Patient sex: F
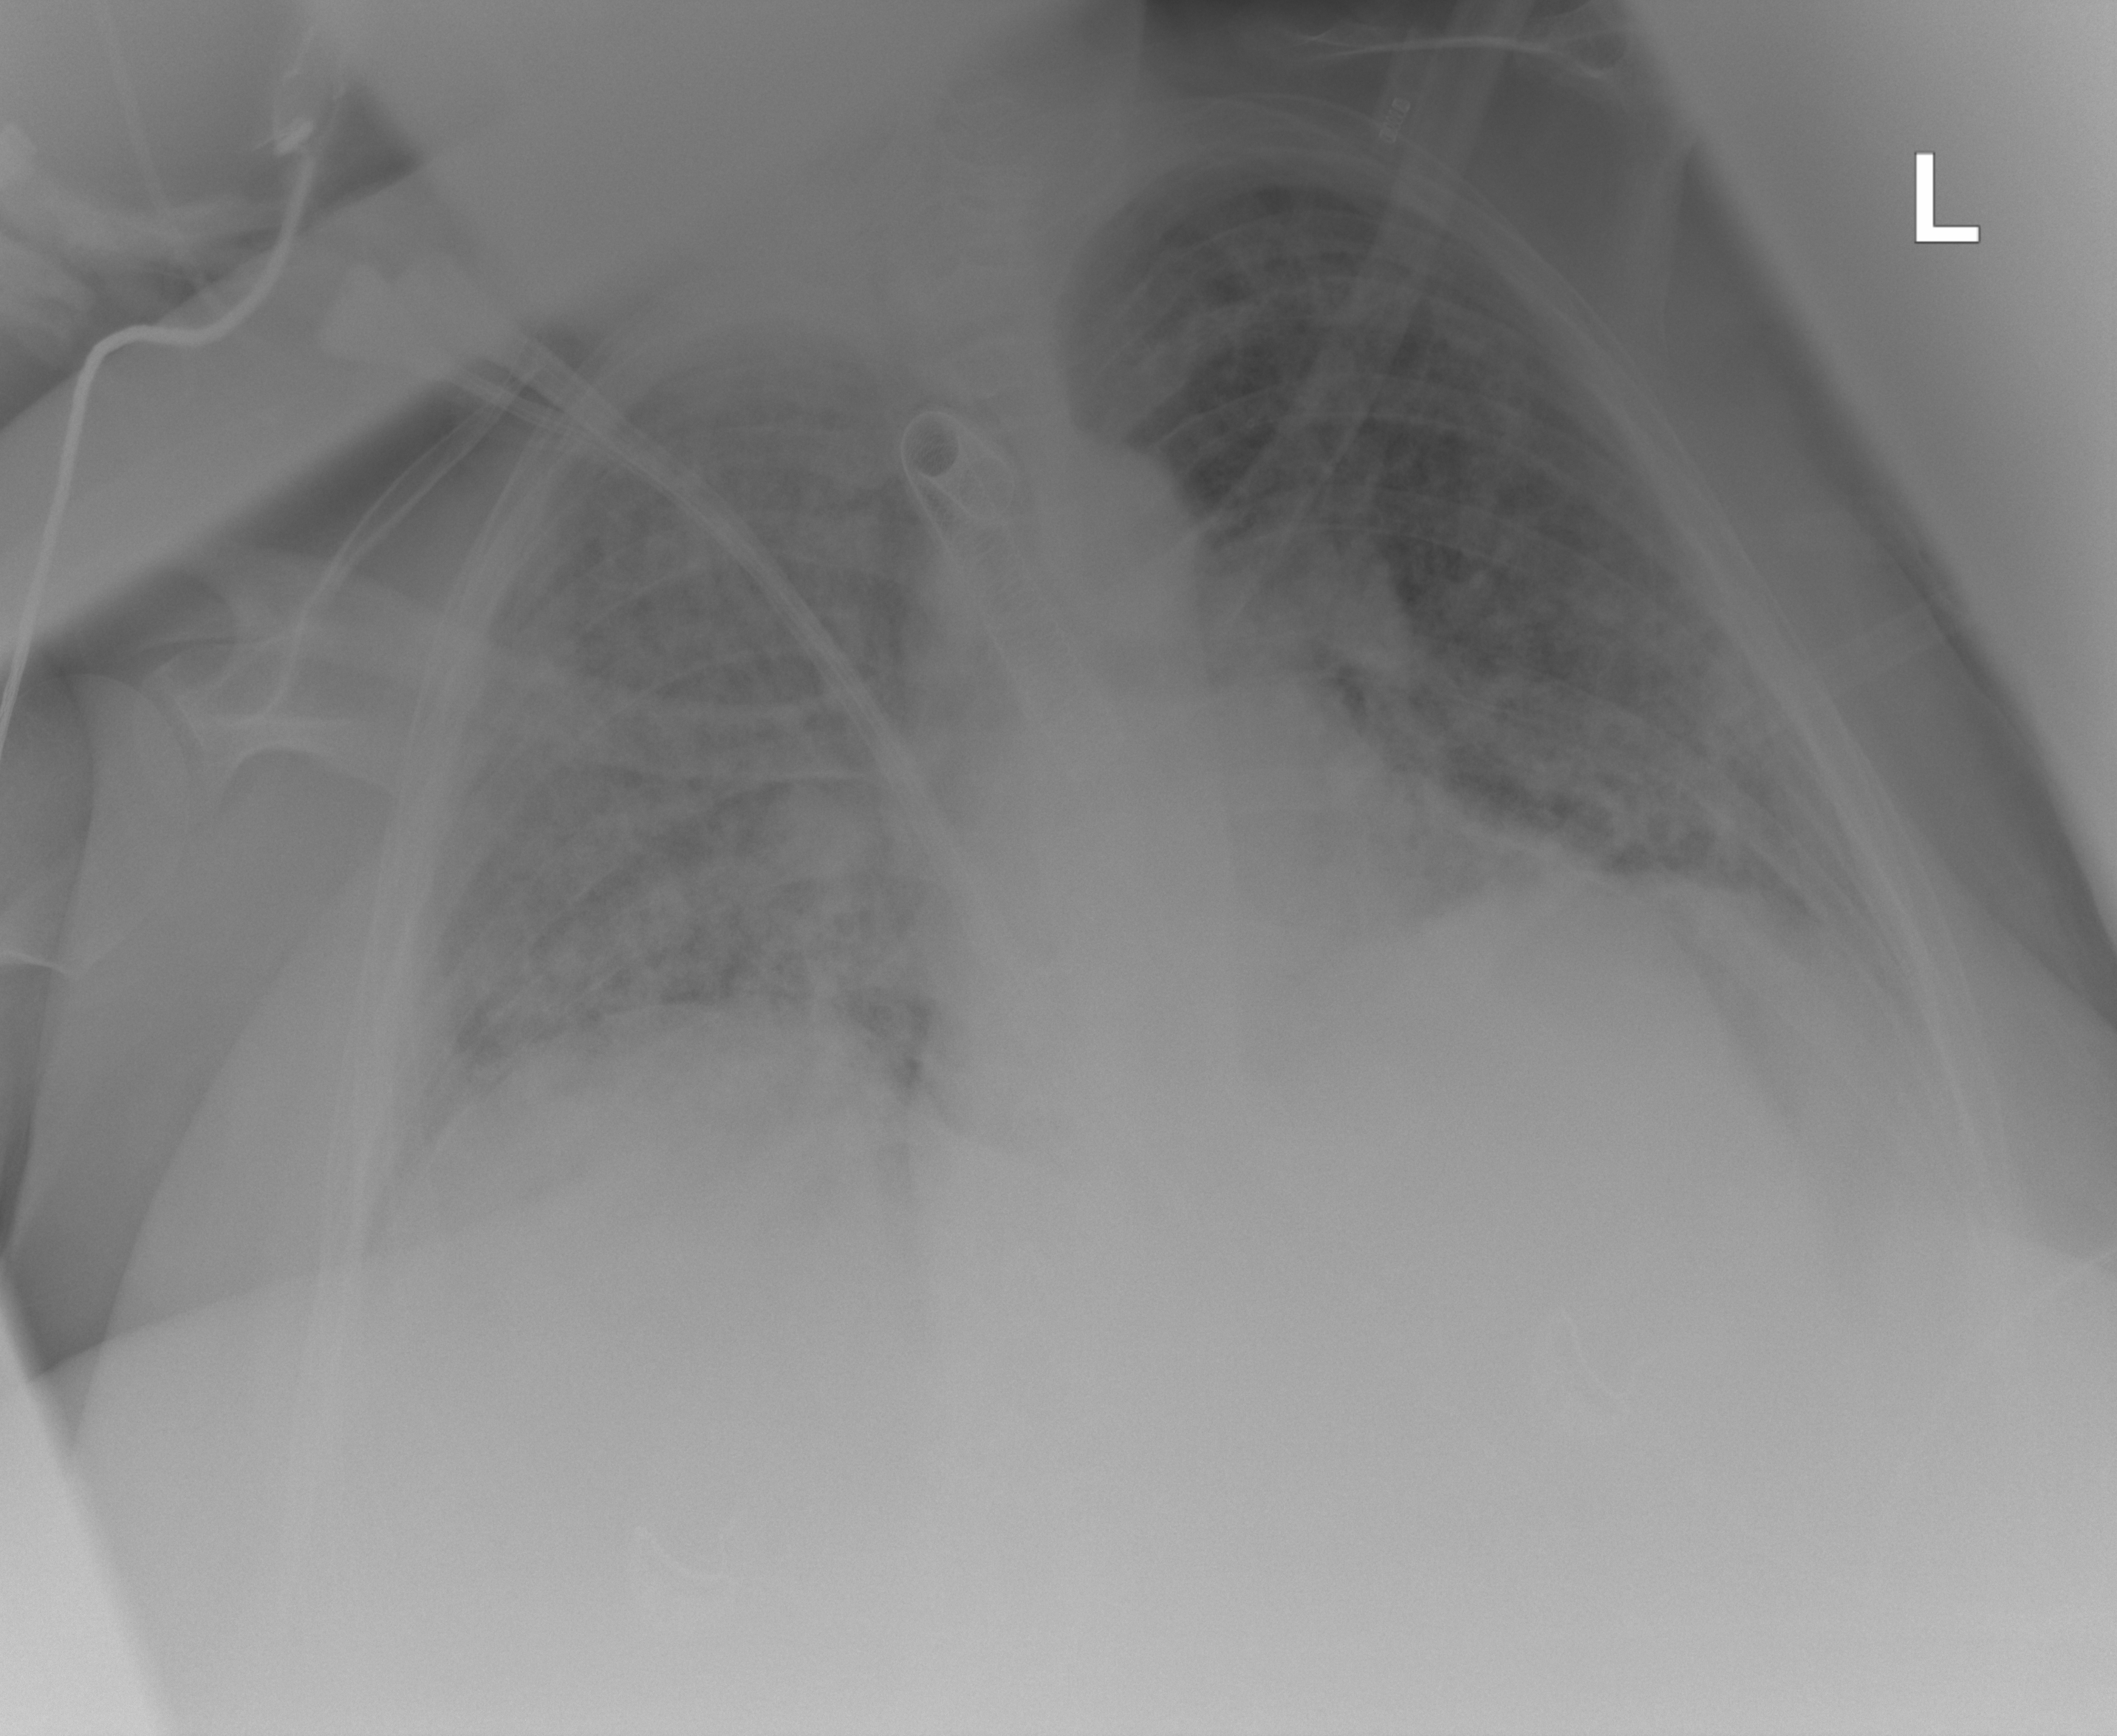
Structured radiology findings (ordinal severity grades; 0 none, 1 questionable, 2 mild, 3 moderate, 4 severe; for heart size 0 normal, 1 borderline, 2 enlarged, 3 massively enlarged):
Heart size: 2
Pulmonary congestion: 3
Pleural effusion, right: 1
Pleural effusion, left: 2
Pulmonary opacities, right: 3
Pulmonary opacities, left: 3
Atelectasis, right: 3
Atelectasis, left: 3